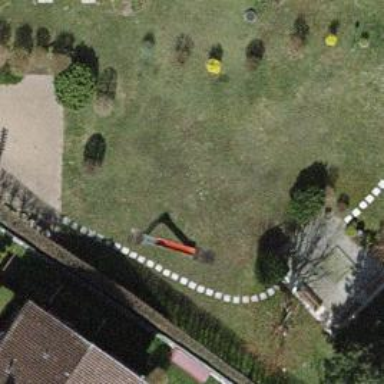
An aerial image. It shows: Playground featuring slide.